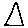
Label: triangle